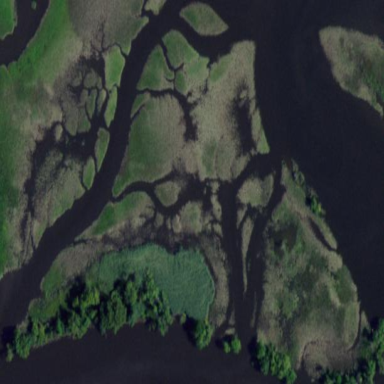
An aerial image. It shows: Marshy wetland area.